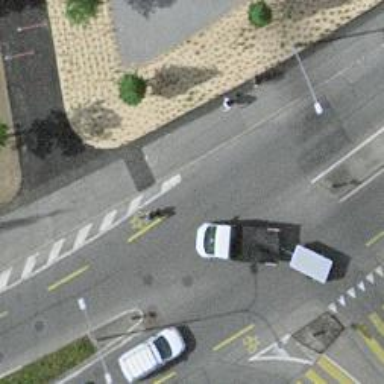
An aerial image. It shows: Asphalt road with secondary link designation.